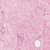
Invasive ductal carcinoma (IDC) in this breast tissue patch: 0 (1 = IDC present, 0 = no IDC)